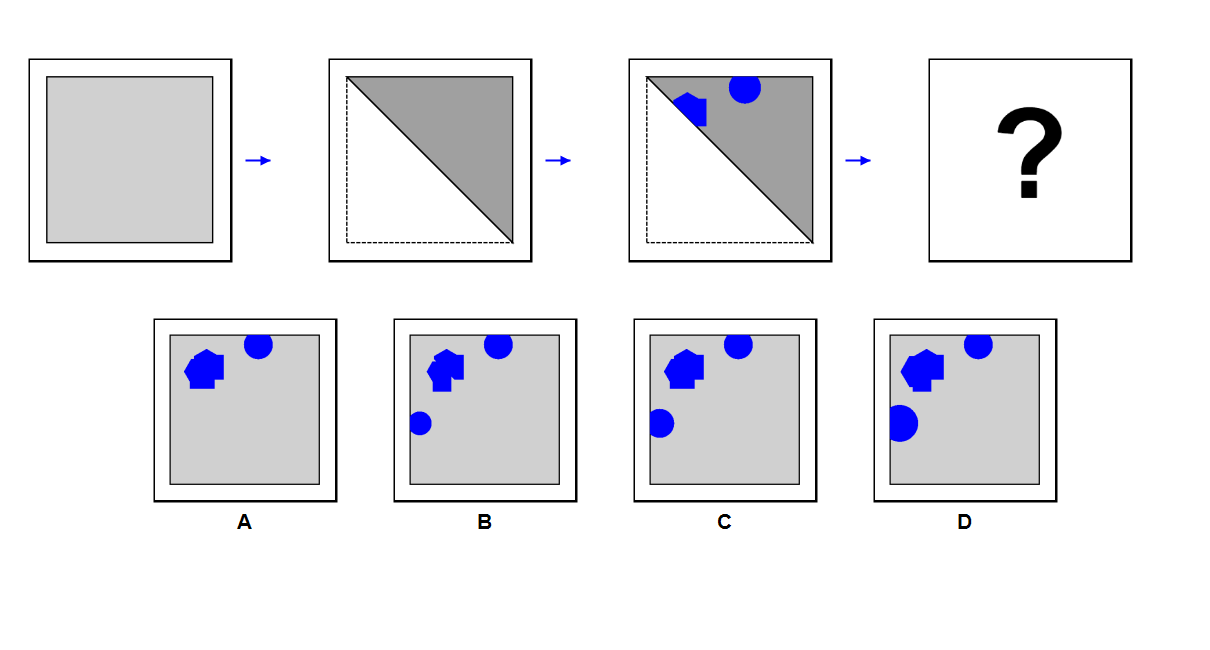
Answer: C